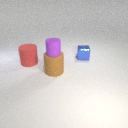
large brown rubber cylinder to the left of small blue metal cube